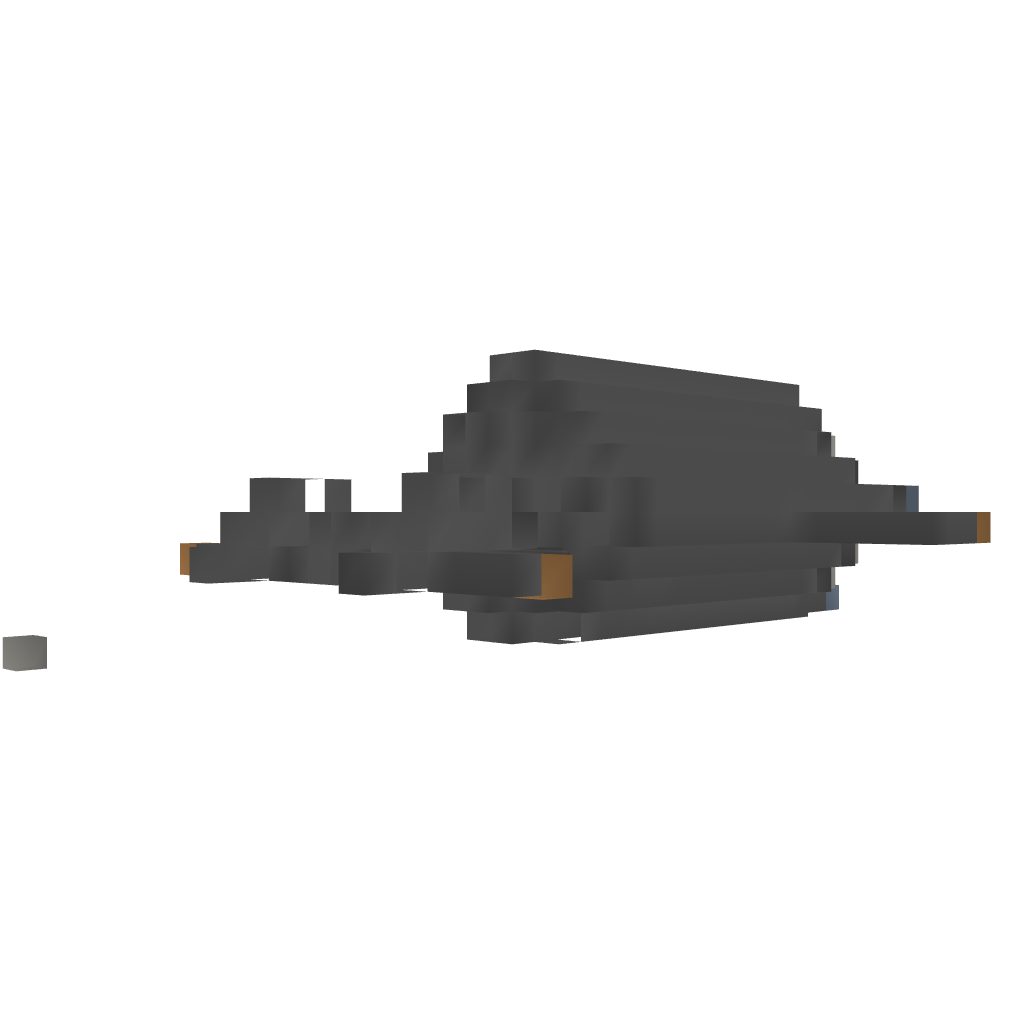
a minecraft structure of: Small Atlantis Sub